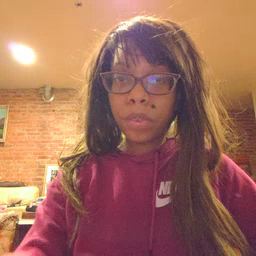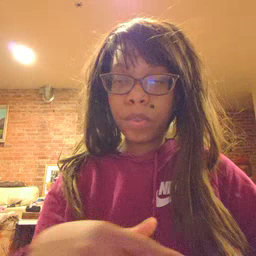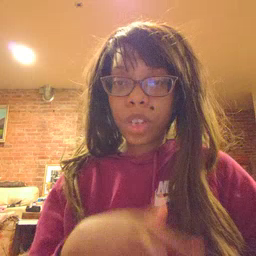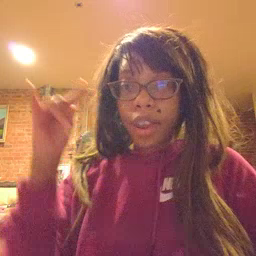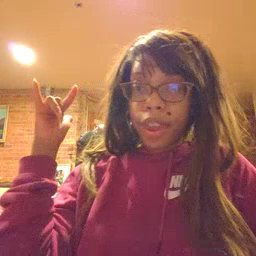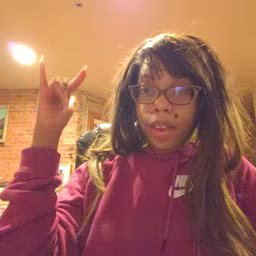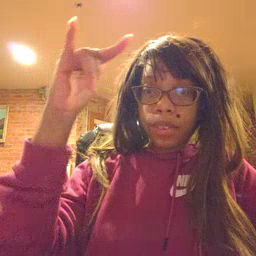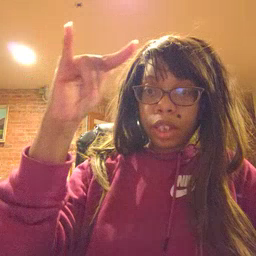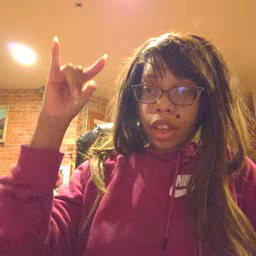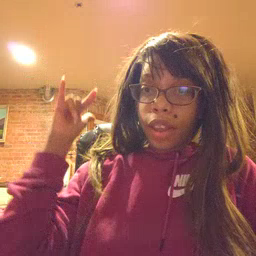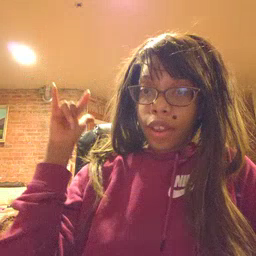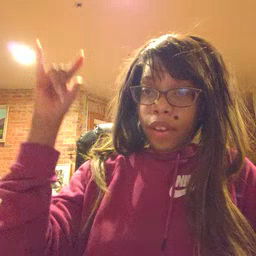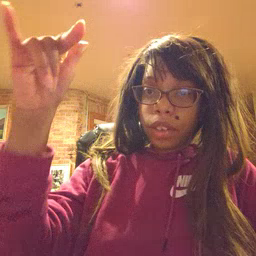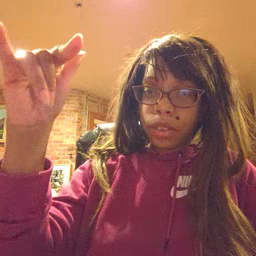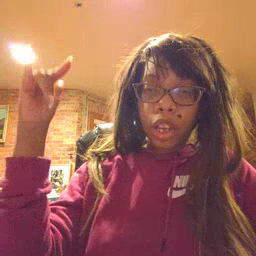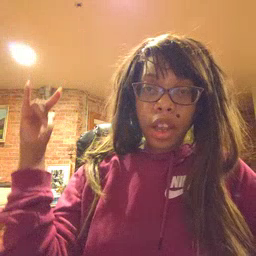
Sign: airplane